Question: I'm creating a calender app and I finished the view widget for an appointment, which is basically a collection of 'QLabels'.

It works like a charm, but I have a problem with the layout of the last 3 lines.
Every line is a 'QHBoxLayout' and they are grouped in a 'QVBoxLayout'.
I want the widgets in each 'QHBoxLayout' to be aligned to the left (which they are standard) but there is this waste of space. Is there a way of contracting the space of the QHBoxLayout to the size of the widgets? And keeping in that size even if the window stretches?
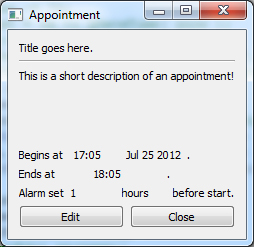
Answer: <URL> for layout:
'''
hboxLayout->setAlignment(Qt::AlignLeft);
'''